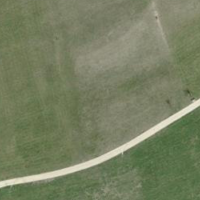
EUNIS habitat code: 52
Species observed at this site:
Pseudochorthippus parallelus
Chorthippus biguttulus